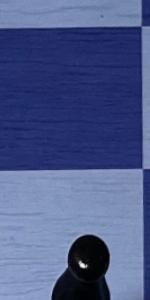
Label: Empty